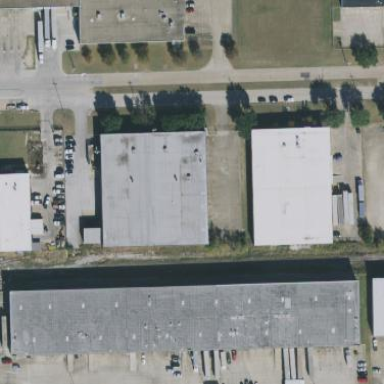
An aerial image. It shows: Warehouse building.